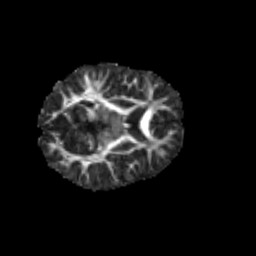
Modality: FA
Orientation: axial
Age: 6
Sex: female
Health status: healthy